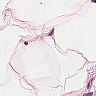
Metastatic tissue present: no